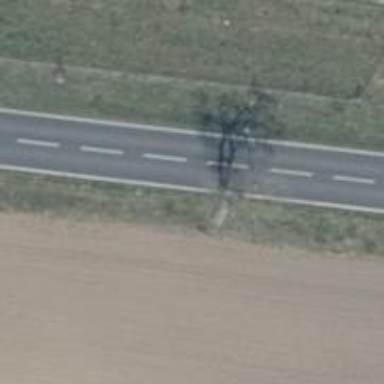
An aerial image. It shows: Deciduous tree with broadleaved leaves.